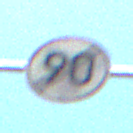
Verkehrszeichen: EndeGeschwindigkeit90
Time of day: Midday
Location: Outdoor (Nature)
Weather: Clear
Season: NotSpecified
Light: Natural